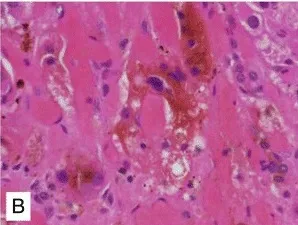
B; Golden brown pigment with the cytoplasm of cortical cells from the adrenal gland are seen on microscopic examination, imparting the typical pigment seen on gross examination with PPNAD (H&E stain, original magnification 400x).
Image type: pathology (h&e)